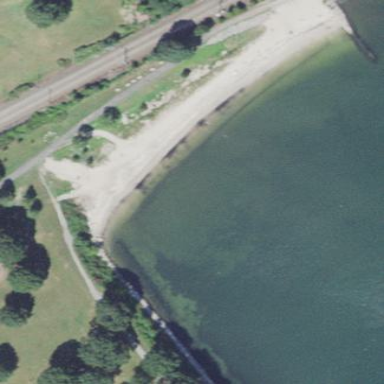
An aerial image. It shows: Sandy beach with natural surroundings.